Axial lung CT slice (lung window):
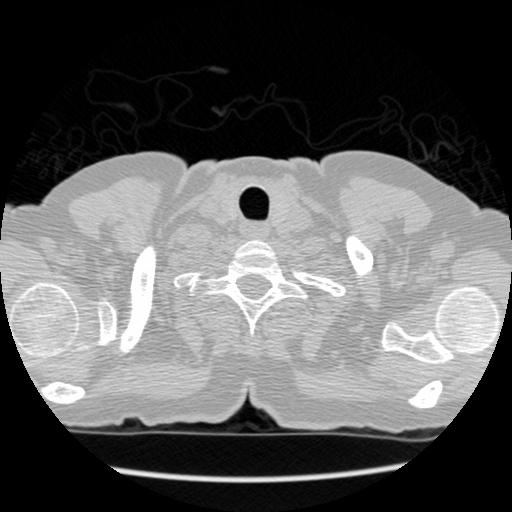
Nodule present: no